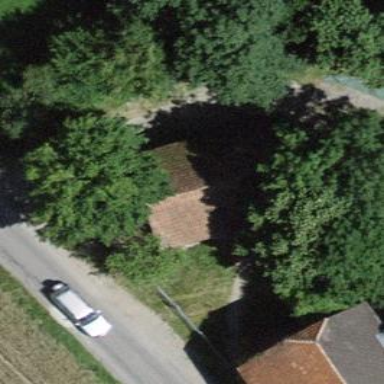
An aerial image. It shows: Rural barn.